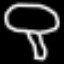
Label: mushroom